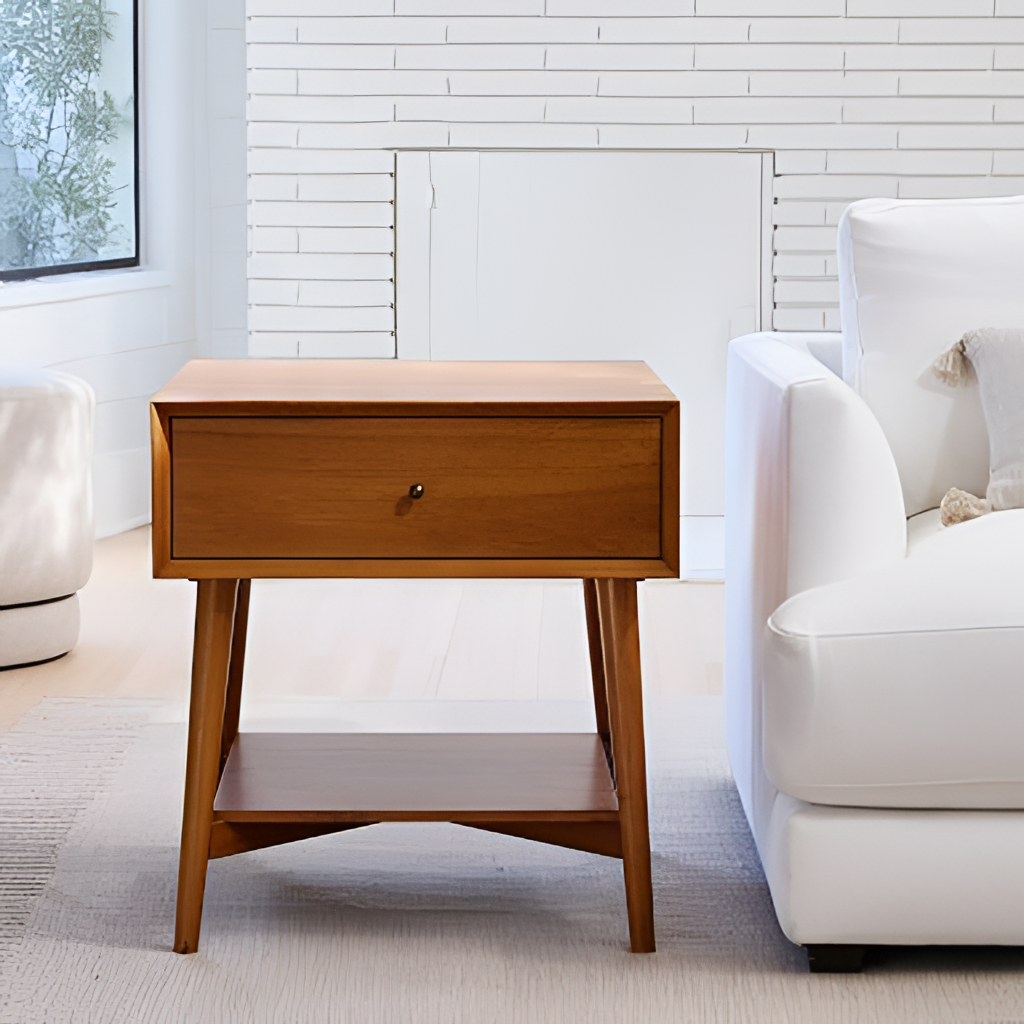
brown wood side table, living room, wood flooring, with plank pattern, brick wallpaper, with horizontal lined pattern, modern